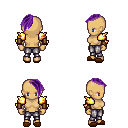
a pixel art fantasy rpg character, female body template, human, tanned skin, gold arm armor, metal pants, purple long mohawk hairstyle, leather bracers, brown slippers, four views (front, back, left, right), 2x2 character sprite sheet, small pixel art, hard edges, no anti-aliasing